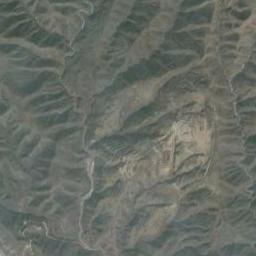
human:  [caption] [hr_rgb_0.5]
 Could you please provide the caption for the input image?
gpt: The folded mountain consists of a number of ridges and valleys and its rocks are brown .

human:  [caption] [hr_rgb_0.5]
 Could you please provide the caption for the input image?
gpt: The mountain is full of green plants with lines of bare land .

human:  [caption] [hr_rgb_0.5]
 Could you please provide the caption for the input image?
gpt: There are some bare areas on this mountain .

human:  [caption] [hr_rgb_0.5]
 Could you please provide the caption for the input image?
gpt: The mountain is uneven and rough .

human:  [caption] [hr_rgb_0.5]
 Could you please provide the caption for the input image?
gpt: There are many ridges on the brown mountain .